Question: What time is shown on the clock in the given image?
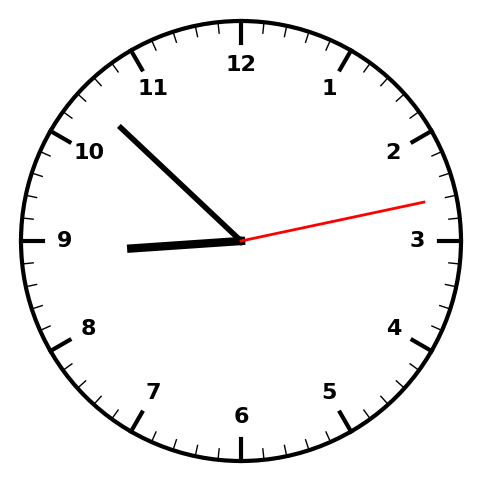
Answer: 08:52:13